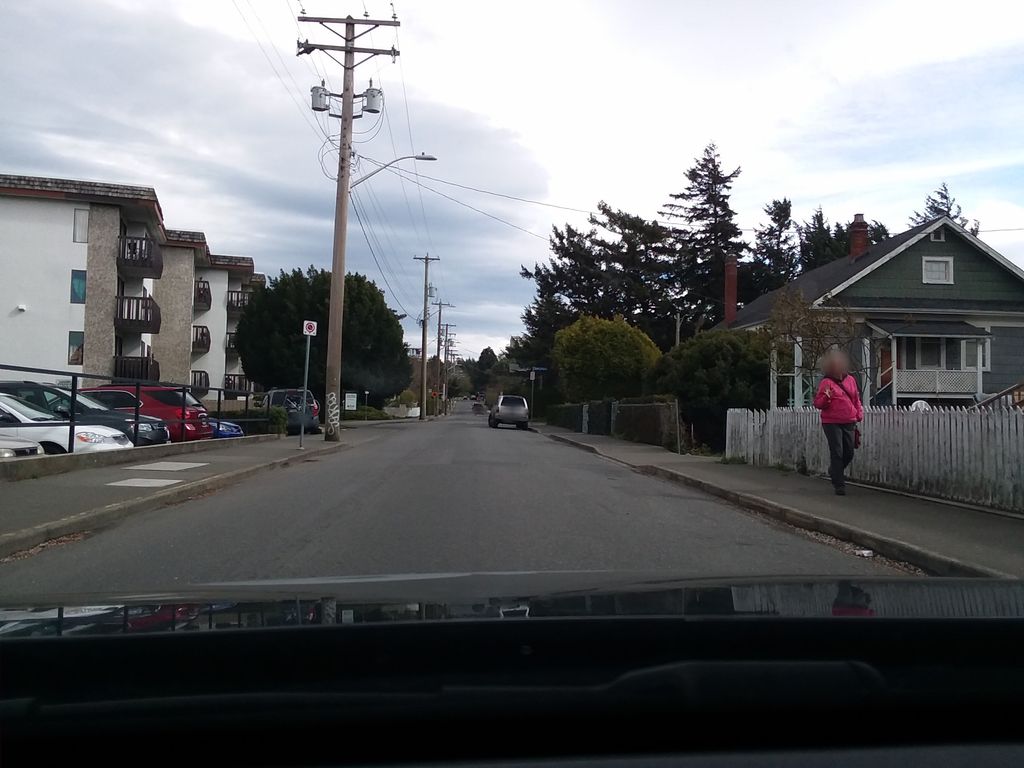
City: victoria